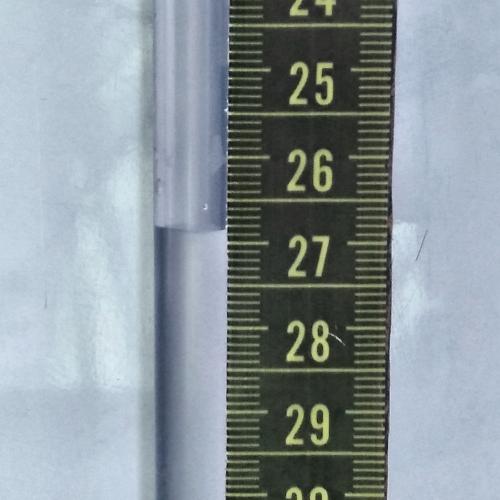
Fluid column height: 26.8 cm